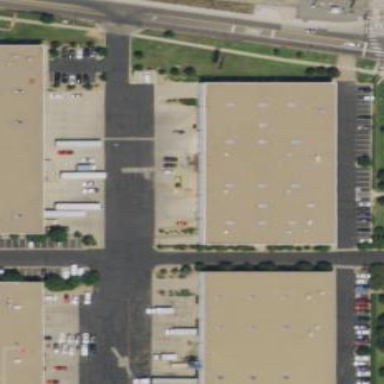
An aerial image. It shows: Warehouse.